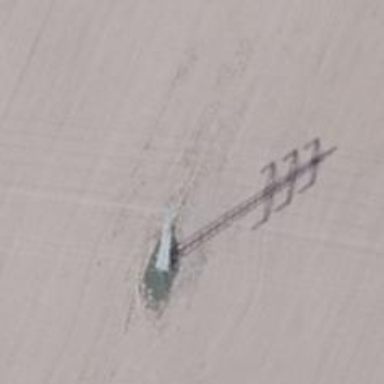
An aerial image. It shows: Power tower.